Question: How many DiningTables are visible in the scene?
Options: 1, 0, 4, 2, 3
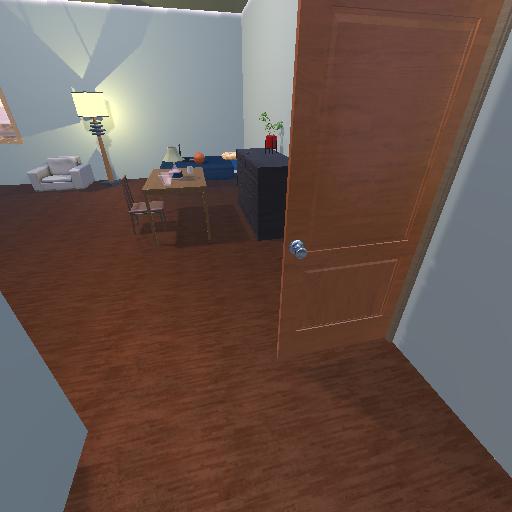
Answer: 1